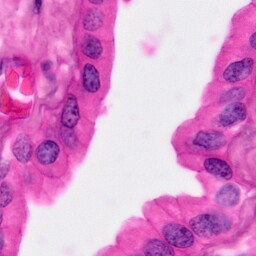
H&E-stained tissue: Pancreatic